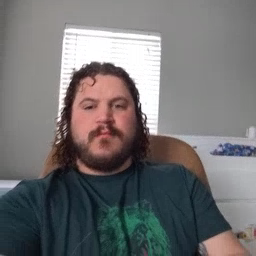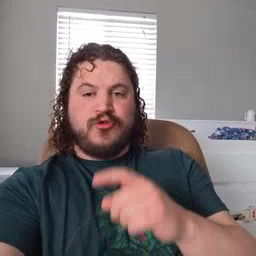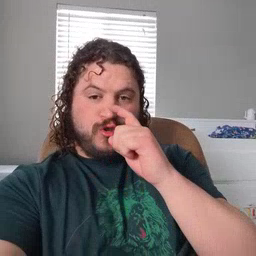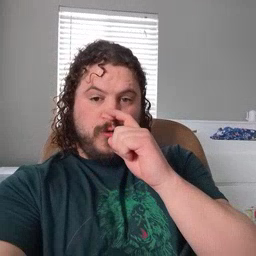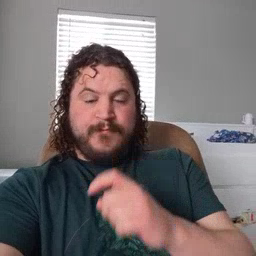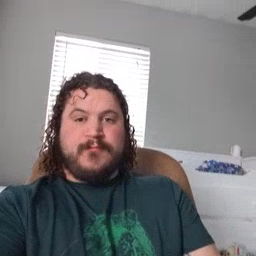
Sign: doll